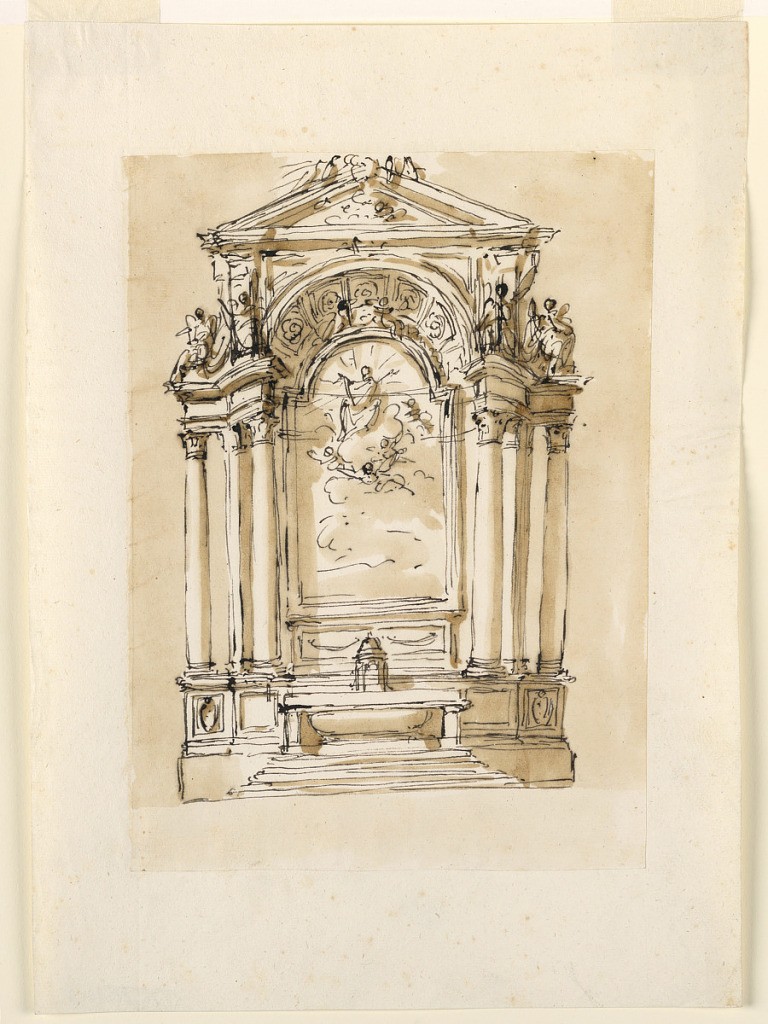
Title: Design for a Main Altar
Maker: Giuseppe Barberi, Italian, 1746–1809
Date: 1746-1809
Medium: Pen and brown ink, brush and brown wash on lined off-white laid paper
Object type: Drawing
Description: The central part of the retable has the shape of a niche, in front of which, below, is a panel with two festoons, above a picture, probably the Virgin, carried by angels upon clouds into heaven. On top of the circular frame are two angels. In the height of the upper angular edge of the frame is, laterally, an entablature. It is curved and projecting at the front, the outer end being supported by a column, the inner one by a pilaster, belonging to the wall of the niche. The entablature projects also to the back wall, the supports being similar. Above the entablature, laterally and at the front, are angels. On top of the niche is a triangular pediment with two sitting angels. In the outer panels of the zone of the pedestals are escutcheons. In the hollow of the mensa is a bathtub sepulchrum. the tabernacle stands upon the mensa. slightly colored background.